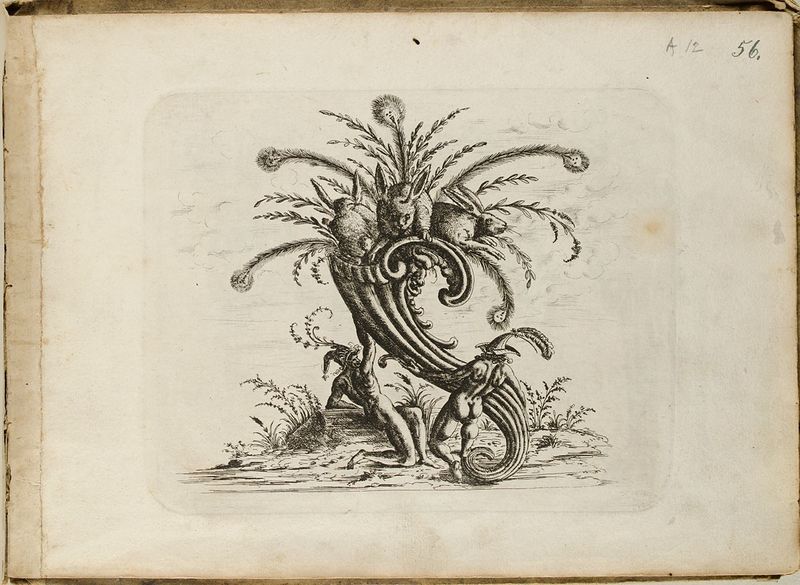
Titel: Füllhorn, Blatt aus dem 'Neuw Grotteßken Buch'
Künstler: Christoph Jamnitzer
Standort: Hamburg
Institution: Museum für Kunst und Gewerbe Hamburg
Schlagwörter: tiere, ornament, hase, papier, grafik, graphik, ornamente, fotografie, photographie, druckgraphik, druckgrafik, radierung, groteske, tierornament, gerippt, knorpelwerk, reproduktionen, druckerzeugnisse, pflanzenornamente, rückenakt, ornamentstich, vorlageblätter